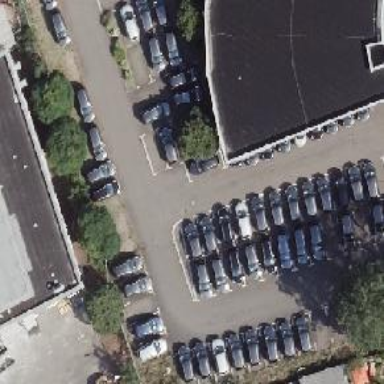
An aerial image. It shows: Road serving as parking aisle.